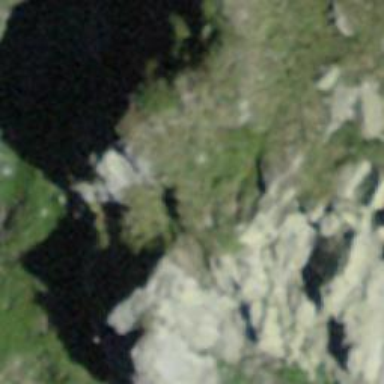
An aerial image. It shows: Cliff in nature.